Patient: sex F, age 48
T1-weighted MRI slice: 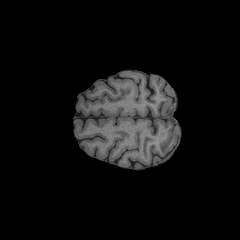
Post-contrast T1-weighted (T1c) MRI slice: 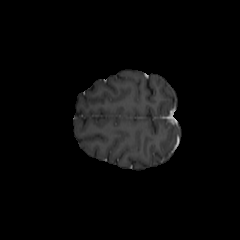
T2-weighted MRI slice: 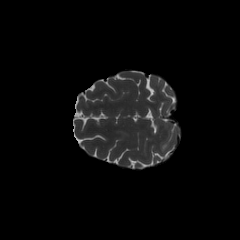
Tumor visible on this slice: no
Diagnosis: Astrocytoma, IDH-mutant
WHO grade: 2